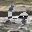
Label: 6